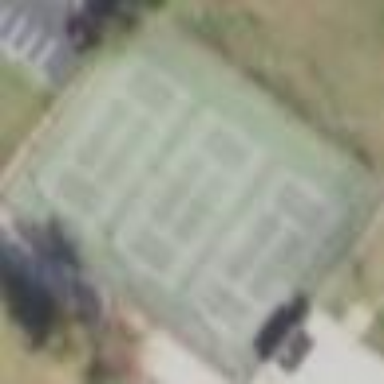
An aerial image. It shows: Tennis court on the leisure land pitch.